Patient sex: M
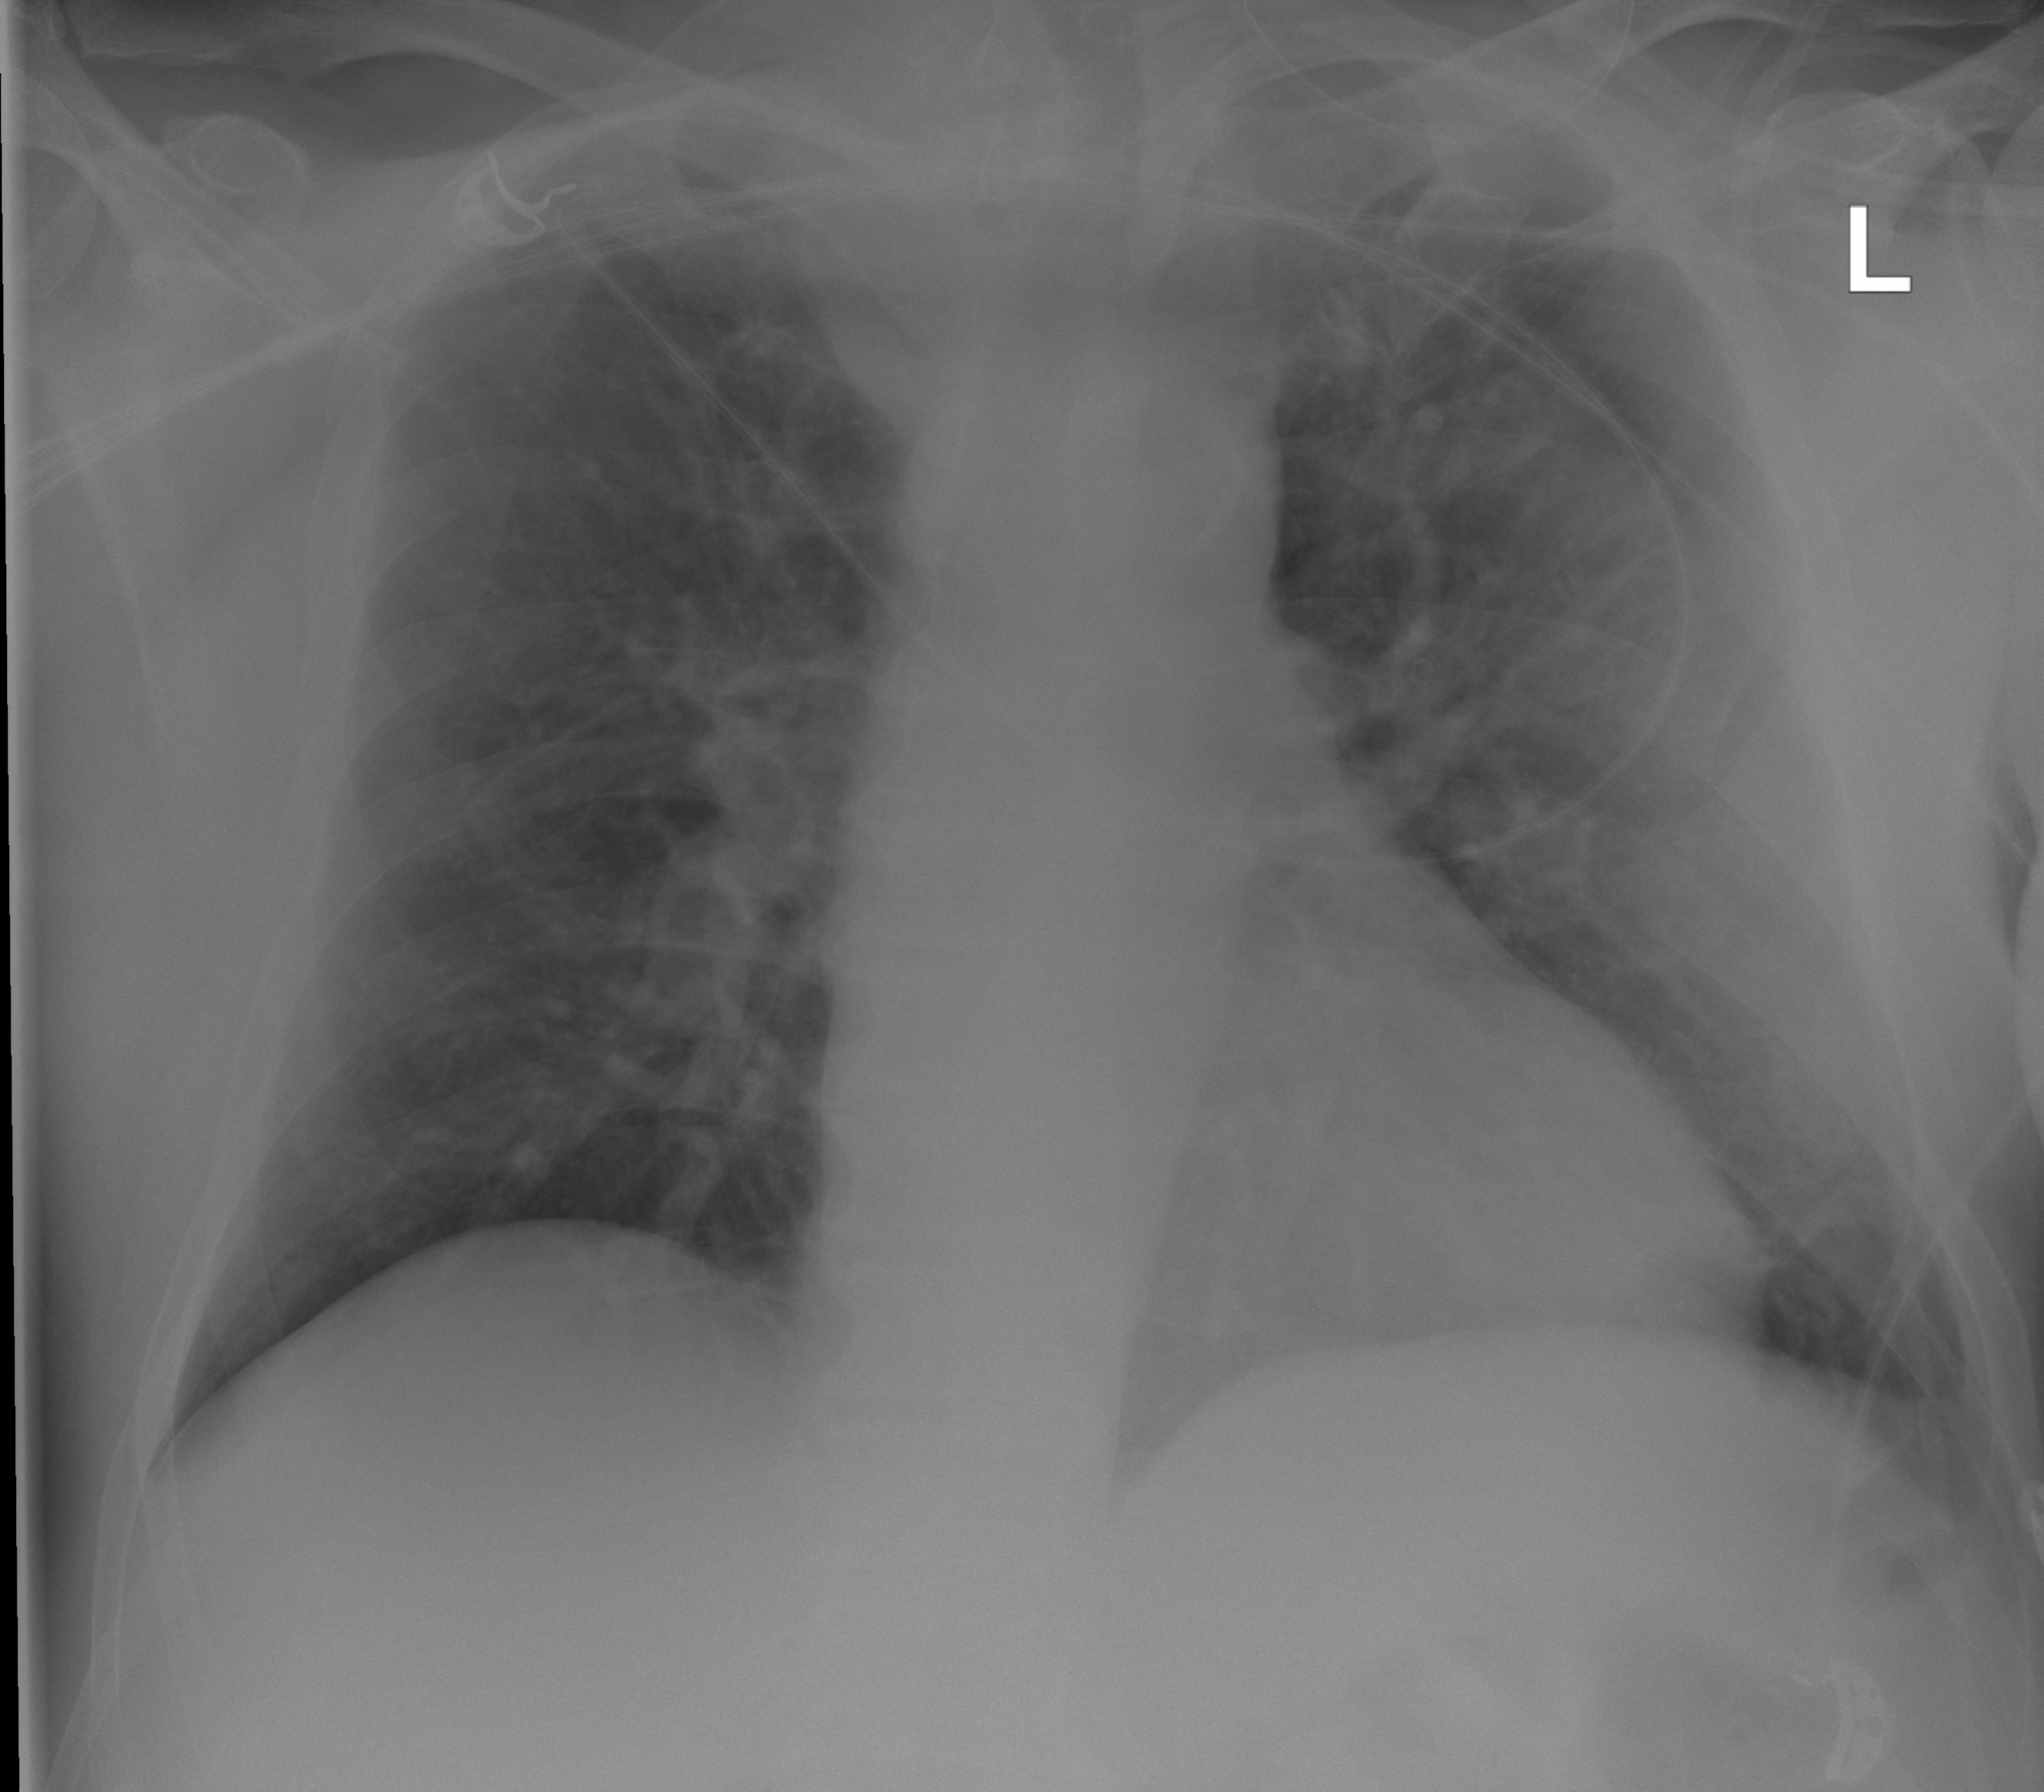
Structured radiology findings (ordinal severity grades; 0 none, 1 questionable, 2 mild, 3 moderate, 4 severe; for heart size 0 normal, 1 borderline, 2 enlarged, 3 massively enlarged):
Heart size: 0
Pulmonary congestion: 0
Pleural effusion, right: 0
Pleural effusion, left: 2
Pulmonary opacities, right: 0
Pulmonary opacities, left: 3
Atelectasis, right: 0
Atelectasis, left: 0